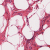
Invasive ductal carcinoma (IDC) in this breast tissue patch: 0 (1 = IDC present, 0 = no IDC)